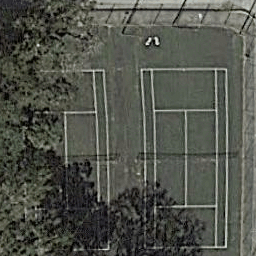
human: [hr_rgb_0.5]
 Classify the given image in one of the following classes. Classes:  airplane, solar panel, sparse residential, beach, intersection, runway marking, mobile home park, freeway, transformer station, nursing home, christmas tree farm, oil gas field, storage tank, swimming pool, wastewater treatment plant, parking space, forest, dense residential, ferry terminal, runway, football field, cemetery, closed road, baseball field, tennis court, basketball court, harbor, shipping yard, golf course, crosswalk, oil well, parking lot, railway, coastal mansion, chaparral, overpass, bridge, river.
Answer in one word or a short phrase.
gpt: tennis court